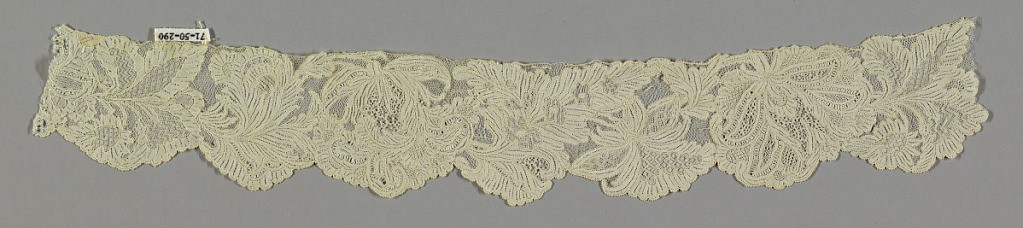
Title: Band
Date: early 18th century
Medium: linen Technique: needle lace with ground of loop and twist with twist return
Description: A band of elaborate flowers and leaves.